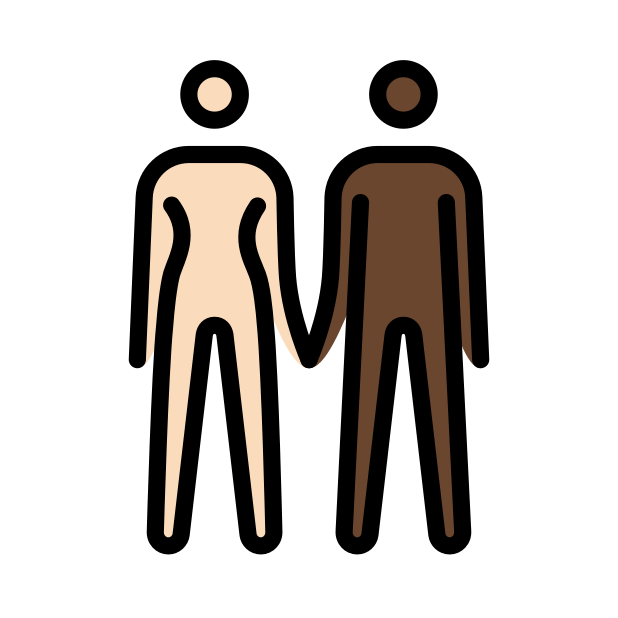
woman and man holding hands: light skin tone, dark skin tone